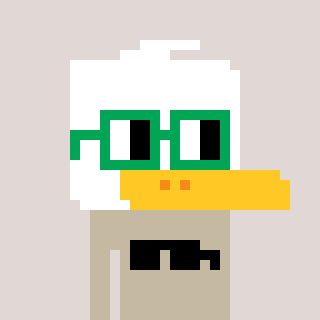
a pixel art character with square green glasses, a duck-shaped head and a bege-colored body on a warm background